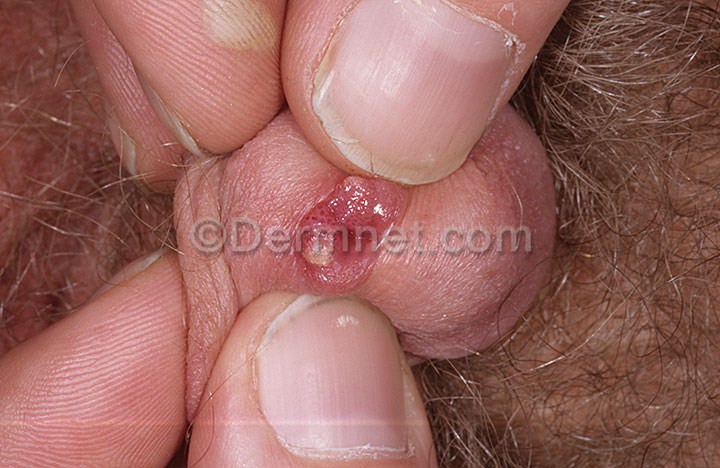
Disease: Herpes HPV and other STDs Photos